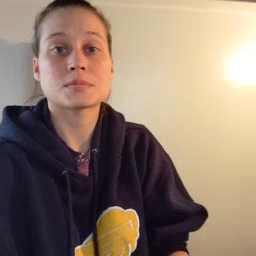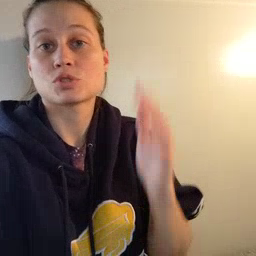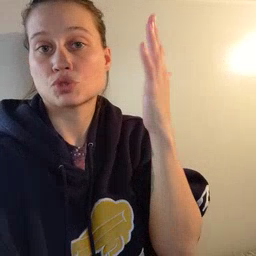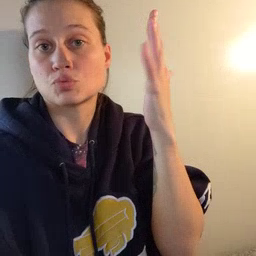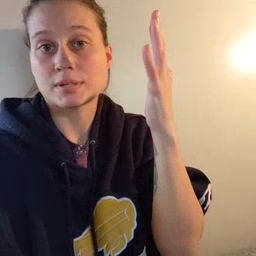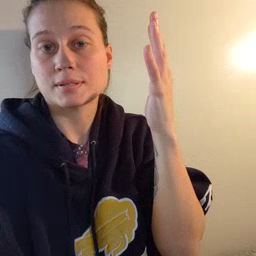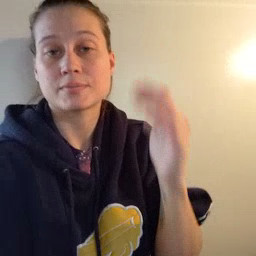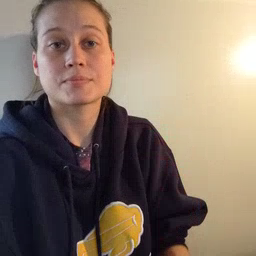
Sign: tree